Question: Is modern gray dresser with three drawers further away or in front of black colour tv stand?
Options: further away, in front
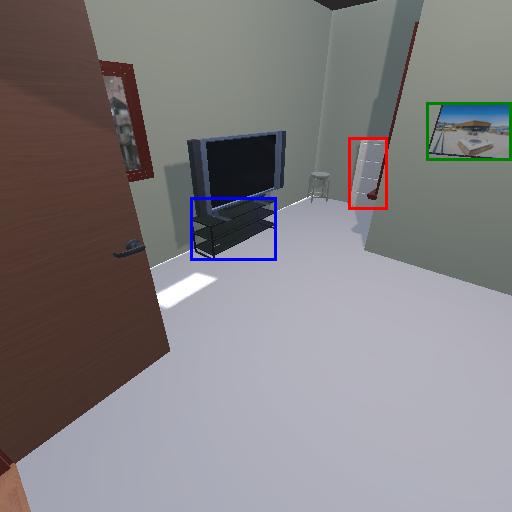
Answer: further away